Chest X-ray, AP view. Patient: 46 years old, sex F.
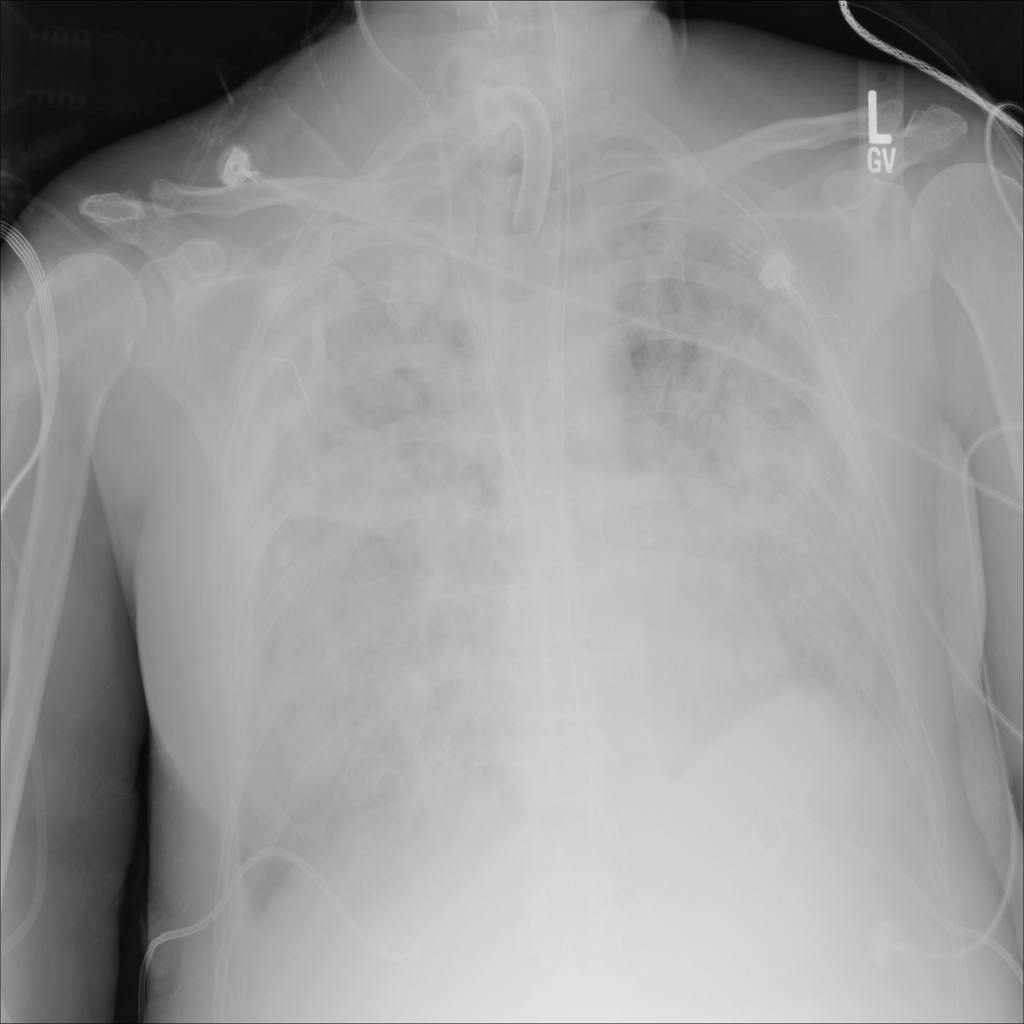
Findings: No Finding